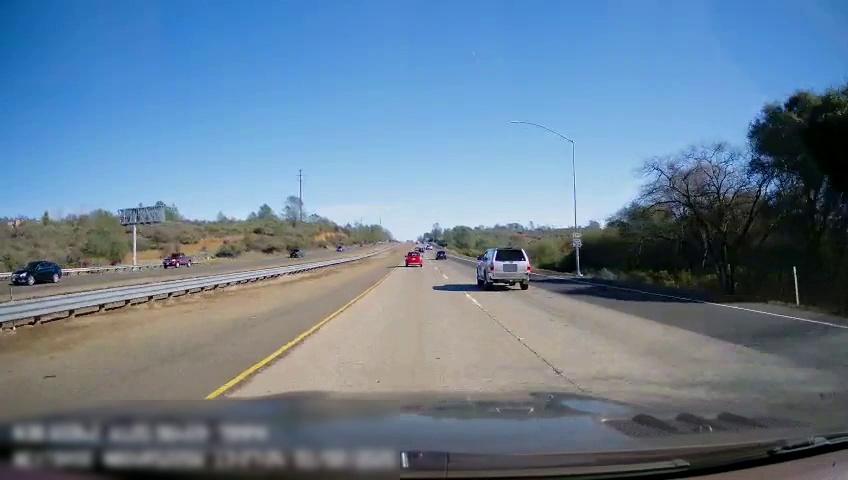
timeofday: Day
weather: Sunny
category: Drivable Space
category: Drivable Space
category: Vehicles | SUV
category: Vehicles | SUV
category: Vehicles | SUV
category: Vehicles | Truck
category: Vehicles | Truck
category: Vehicles | Truck
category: Vehicles | SUV
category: Lanes | Current Lane
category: Lanes | Current Lane
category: Lanes | Alternate Lane